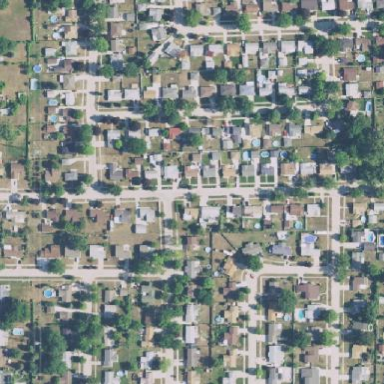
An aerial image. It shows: Residential area composed of single-family homes.